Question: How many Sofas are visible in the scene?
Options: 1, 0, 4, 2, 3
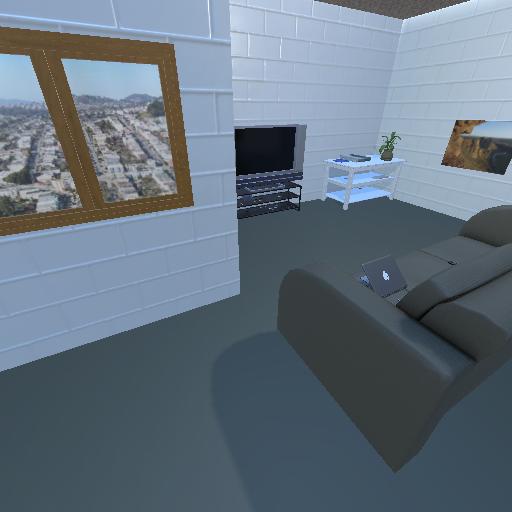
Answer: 1